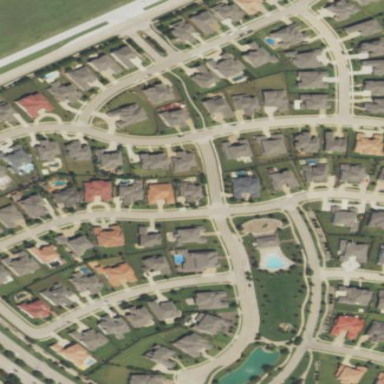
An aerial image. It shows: Residential area within neighborhood.